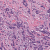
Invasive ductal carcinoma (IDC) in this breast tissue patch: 1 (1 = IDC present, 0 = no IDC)